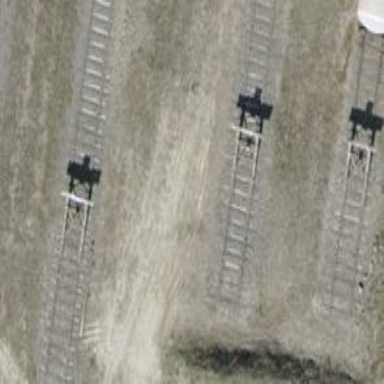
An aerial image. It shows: Railway buffer stop.